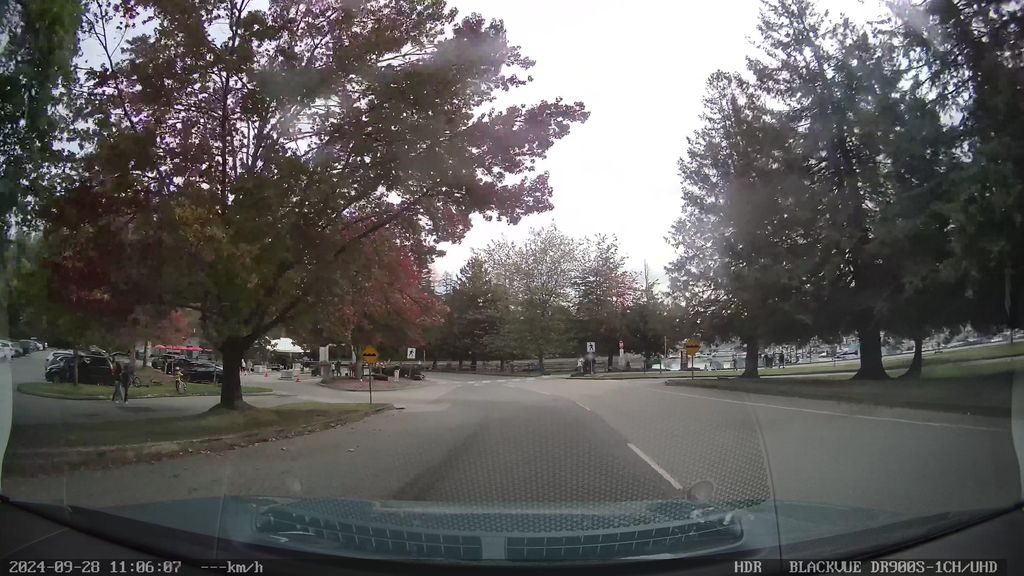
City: vancouver